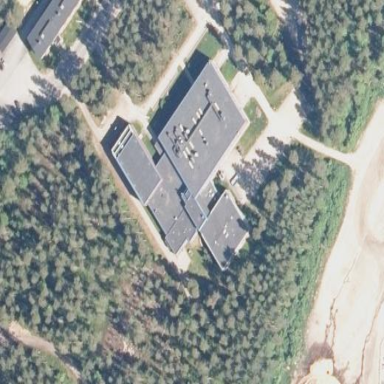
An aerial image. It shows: School building at the university campus.